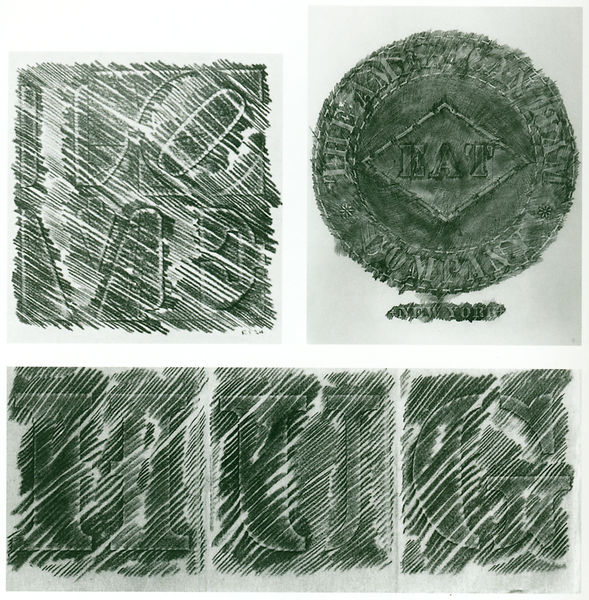
Titel: Verschiedene abgepauste Schablonen; LOVE, The American Eat, H U G
Künstler: Robert Indiana
Schlagwörter: lithografie